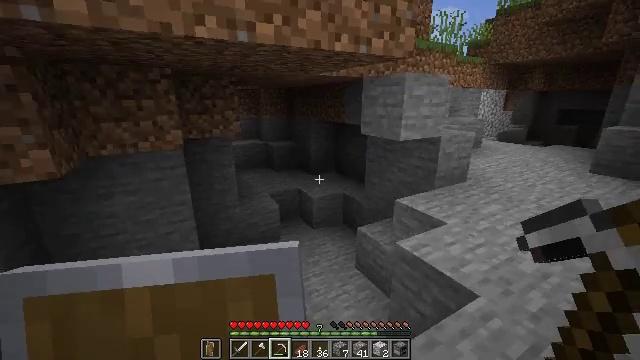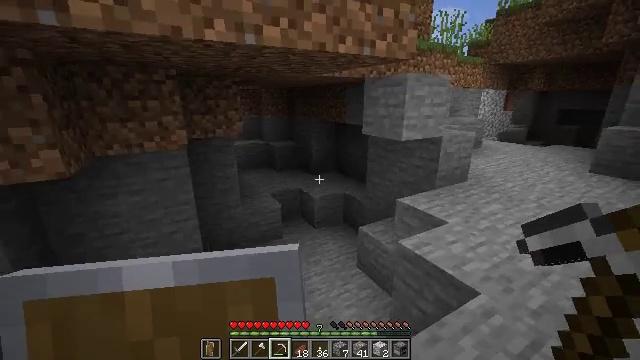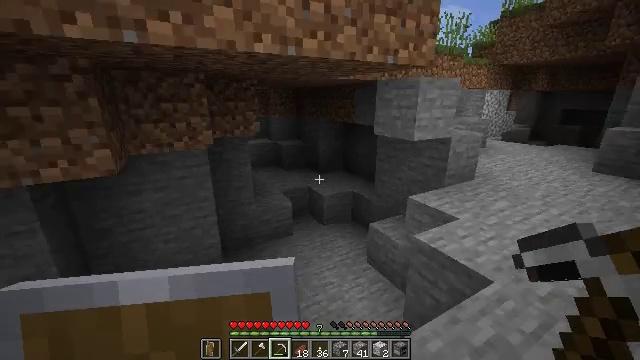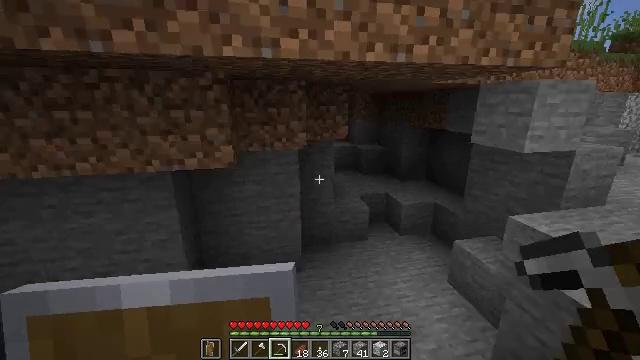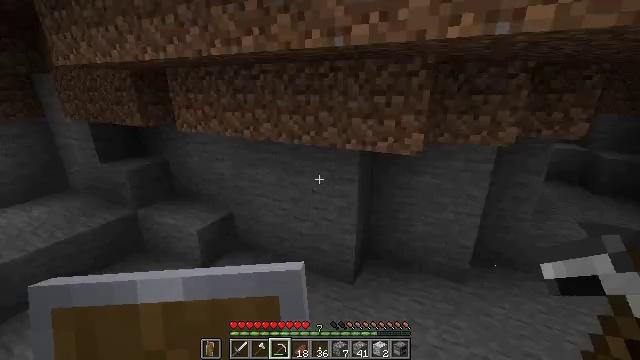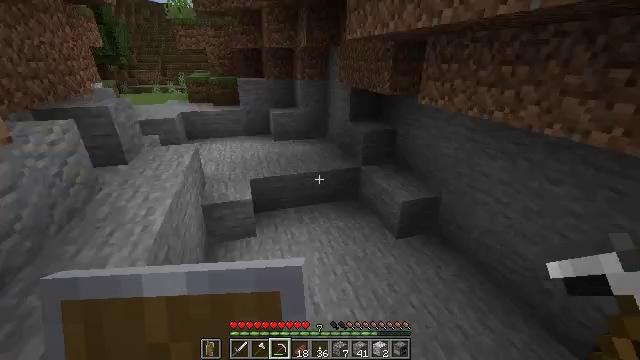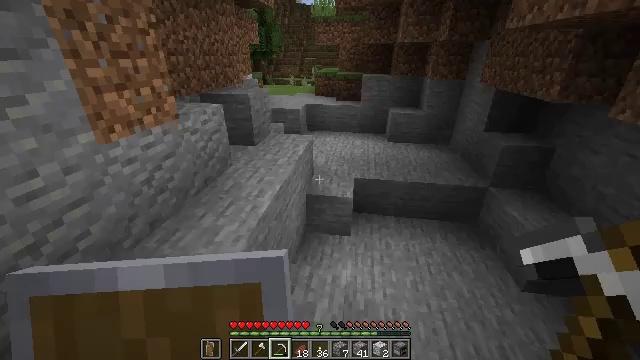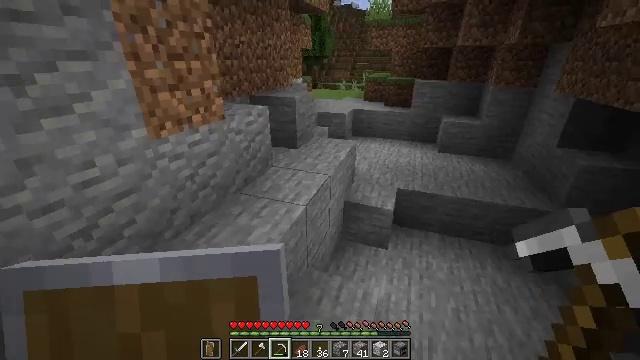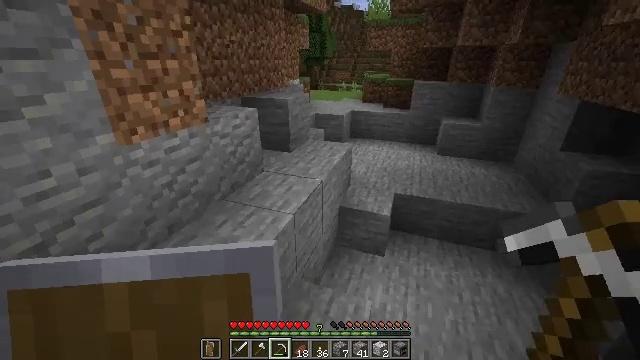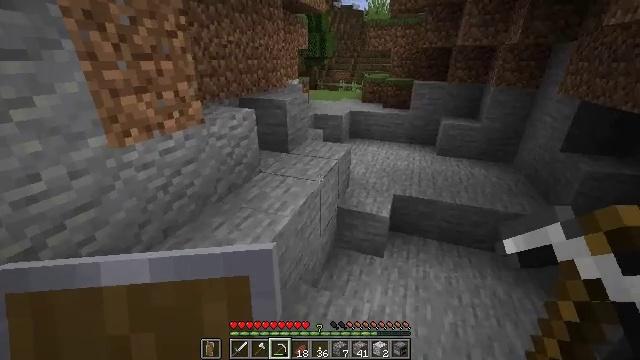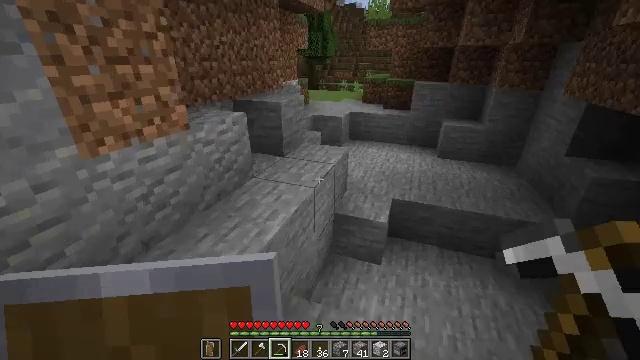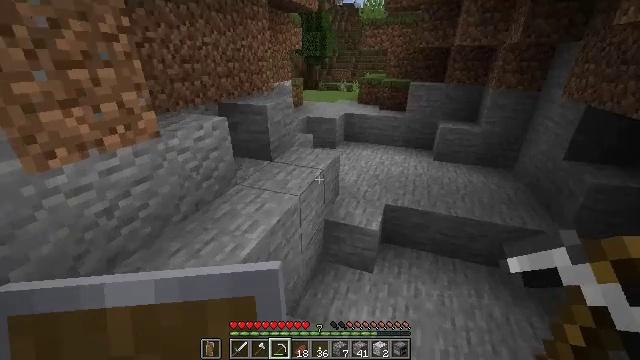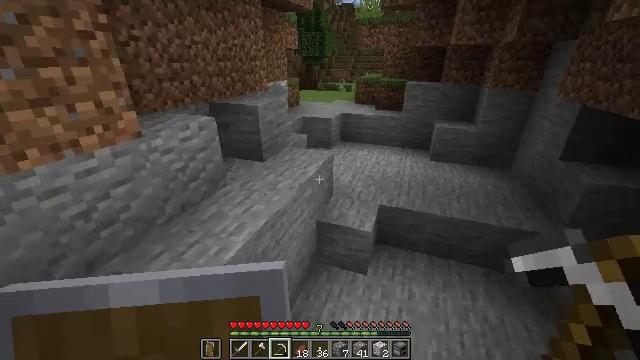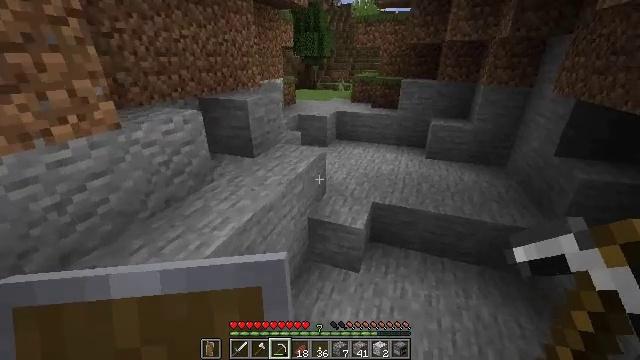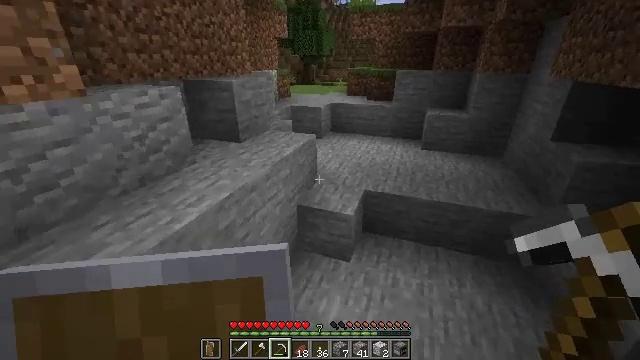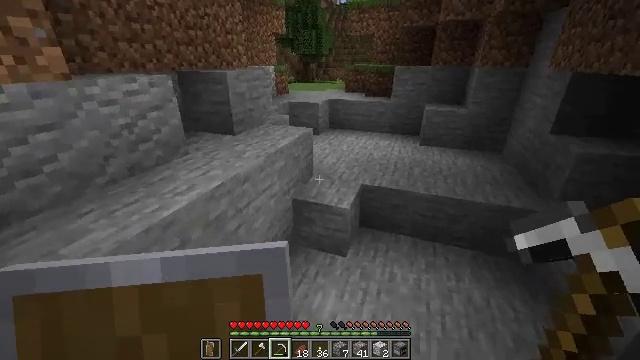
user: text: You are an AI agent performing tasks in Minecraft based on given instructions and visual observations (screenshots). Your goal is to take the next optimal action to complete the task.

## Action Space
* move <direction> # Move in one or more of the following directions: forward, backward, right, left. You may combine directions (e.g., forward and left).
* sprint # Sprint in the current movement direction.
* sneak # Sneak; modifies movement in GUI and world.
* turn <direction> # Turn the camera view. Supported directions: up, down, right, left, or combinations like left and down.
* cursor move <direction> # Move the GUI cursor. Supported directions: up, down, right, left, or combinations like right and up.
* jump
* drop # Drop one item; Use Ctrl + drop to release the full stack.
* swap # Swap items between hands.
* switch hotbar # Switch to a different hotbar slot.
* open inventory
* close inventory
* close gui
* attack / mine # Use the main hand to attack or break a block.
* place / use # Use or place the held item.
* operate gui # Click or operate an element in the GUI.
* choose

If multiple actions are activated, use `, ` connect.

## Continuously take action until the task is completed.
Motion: motion action
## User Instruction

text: Collect the grass block using a shovel.
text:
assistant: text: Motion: move back and move left
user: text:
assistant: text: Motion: move left
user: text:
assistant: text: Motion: move left, turn left
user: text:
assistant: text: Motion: move left, turn left and down
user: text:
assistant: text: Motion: move forward, turn left and down
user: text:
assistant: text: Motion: move forward, turn left
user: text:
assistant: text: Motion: move forward and move right, turn left
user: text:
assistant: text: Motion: move forward and move right
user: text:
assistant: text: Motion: move forward and move right
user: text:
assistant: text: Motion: move forward and move right
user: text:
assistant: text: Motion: move right
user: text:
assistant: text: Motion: move right
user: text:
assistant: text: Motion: move right
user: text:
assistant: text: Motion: move right
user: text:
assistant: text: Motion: move right
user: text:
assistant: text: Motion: move right
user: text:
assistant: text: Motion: move right
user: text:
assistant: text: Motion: move right
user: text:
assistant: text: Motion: move right, turn right
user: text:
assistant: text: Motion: move right, turn right and up
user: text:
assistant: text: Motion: move right, turn right and up
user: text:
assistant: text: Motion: move forward and move right, turn right and up
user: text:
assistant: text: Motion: move forward and move right
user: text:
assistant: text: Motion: move forward and move right
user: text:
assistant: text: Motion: move forward and move right
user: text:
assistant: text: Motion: move forward
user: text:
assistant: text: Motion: move forward
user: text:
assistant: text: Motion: move forward, sprint
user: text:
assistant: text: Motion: move forward, sprint, turn left
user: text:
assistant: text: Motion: move forward, sprint, turn left